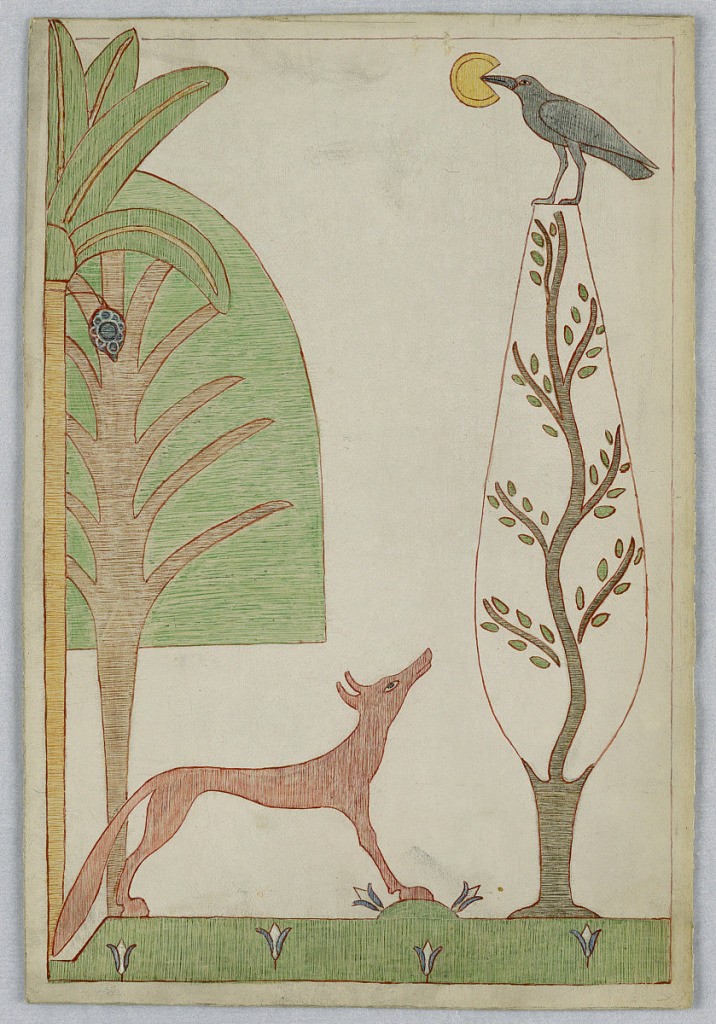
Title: The Fox and the Crow, Illustration for Aesop's Fables
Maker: Victor Wilbour
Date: ca. 1916
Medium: Pen and red ink, crayon on white board
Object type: Drawing
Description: Fox, at left, looking up in right profile under two trees. Crow with cheese upper right on top of a third tree.